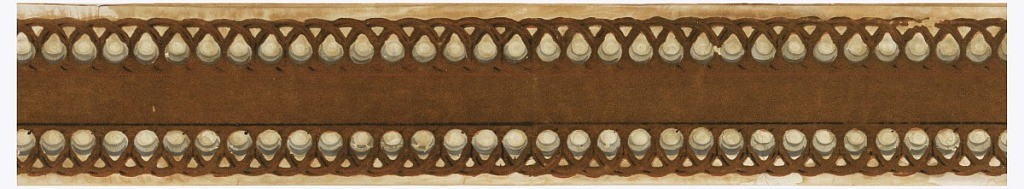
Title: Border
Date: ca. 1860
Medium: Block-printed and flocked
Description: Central light brown flock stripe bordered above and below by white stripes overlaid by light brown flock lattice design.